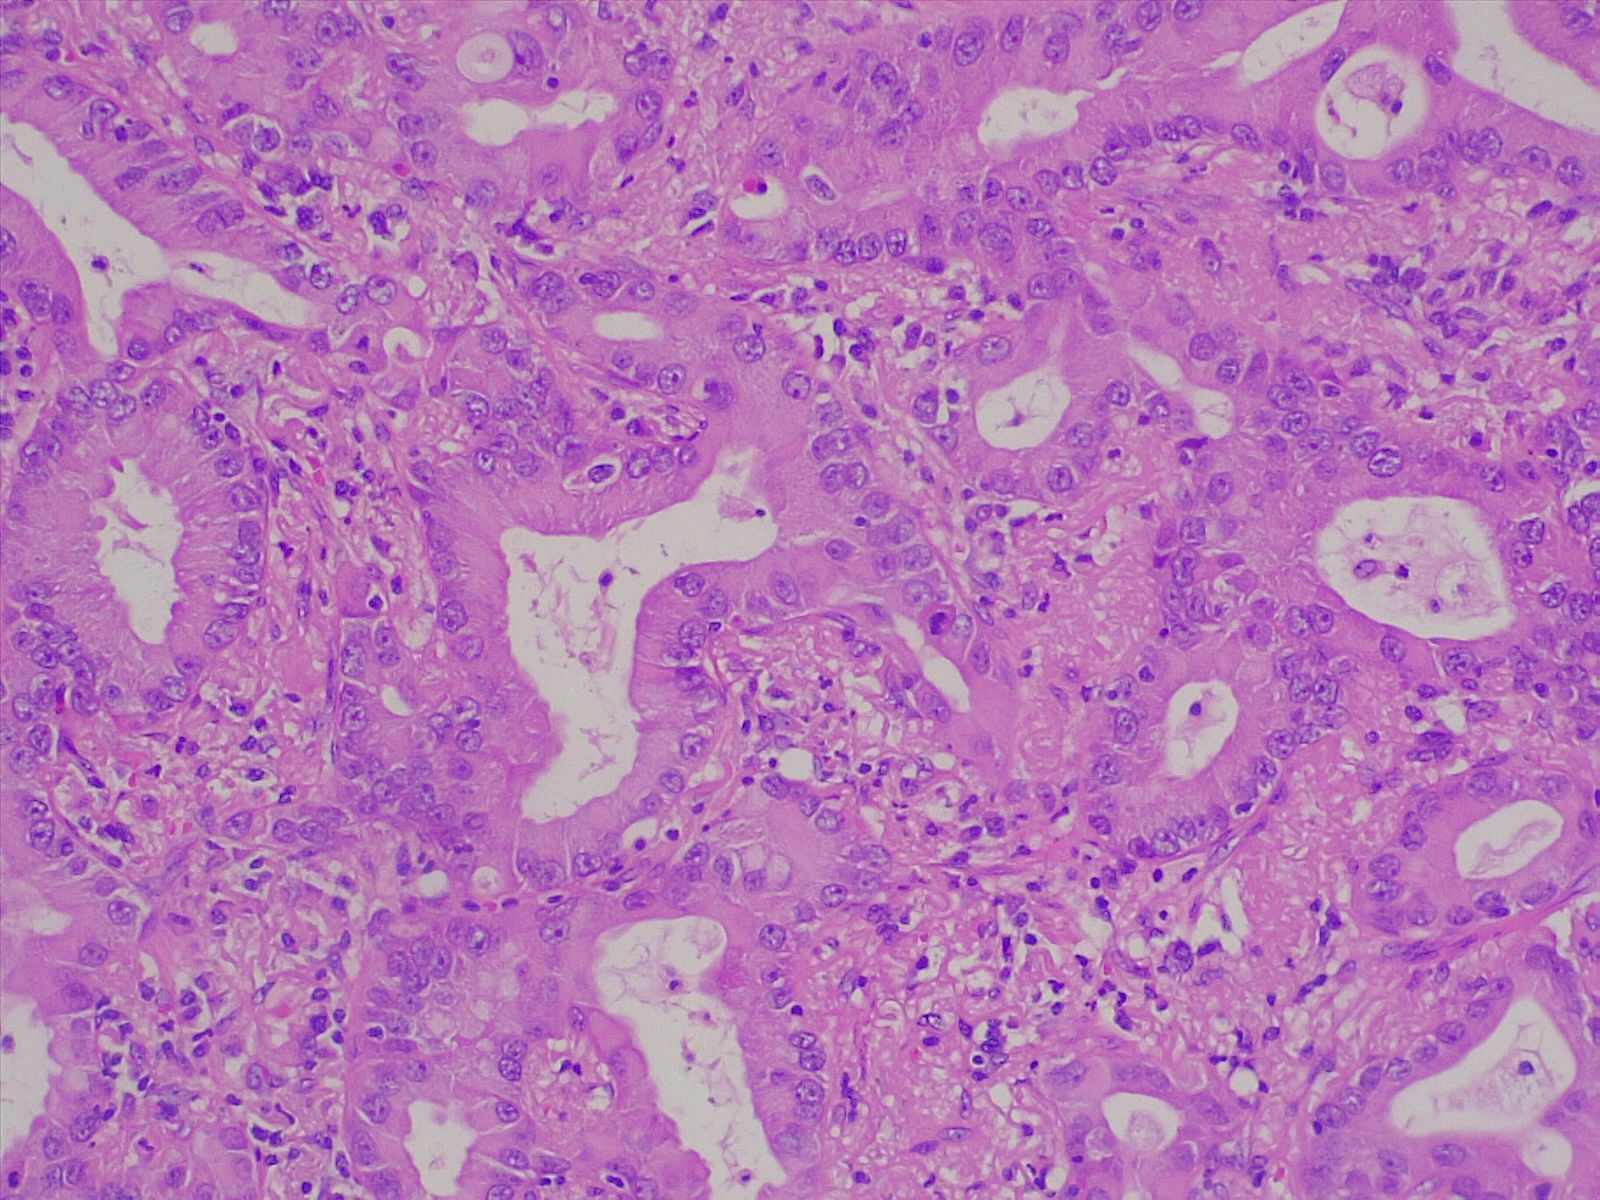
Label: lung adenocarcinoma, well differentiated